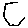
Label: hexagon